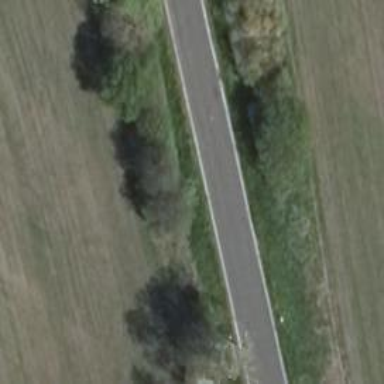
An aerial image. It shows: Row of deciduous broadleaved trees.